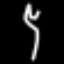
Label: fork